Question: I downloaded the SMS database off a <URL> with Firefox OS 1.3:
'''
adb pull /data/local/storage/persistent/chrome/idb/226660312ssm.sqlite
'''
Then I ran with <URL>:
'''
SELECT data FROM object_data WHERE ID = 8;
'''
See screenshot below. The result is a blob, which - when viewed as text - contains fragments of an SMS message, interspersed with non-human readable characters. In order to decode the blob, I would like to know:

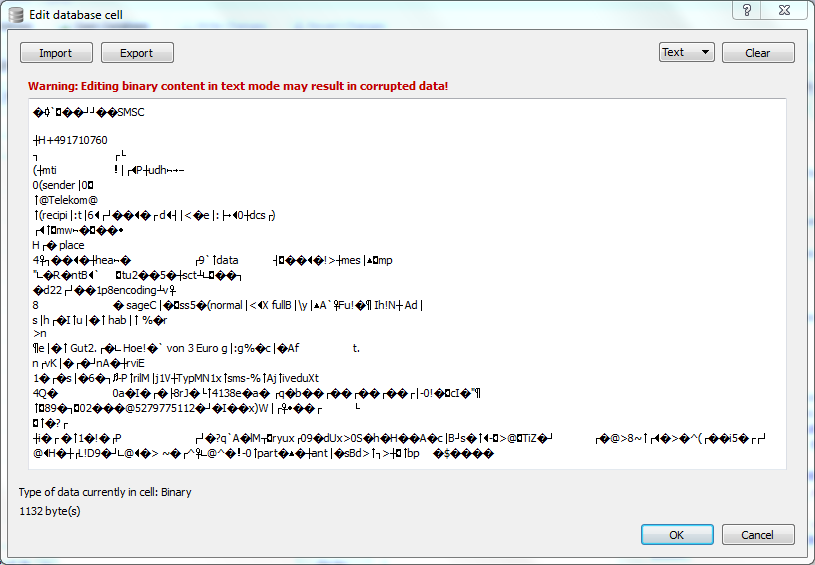
Answer: Interesting question. Based on the <URL> it's an indexedDB database. This is internally mapped to sqlite. As far as I can see we don't serialize this stuff ourselves, so this is all in the IDB layer; so I guess it serializes JS objects and then stores it into one record.
Some solutions I can think of:
- <URL>